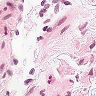
Metastatic tissue present: no